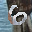
Label: 6